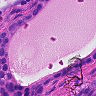
Metastatic tissue present: yes